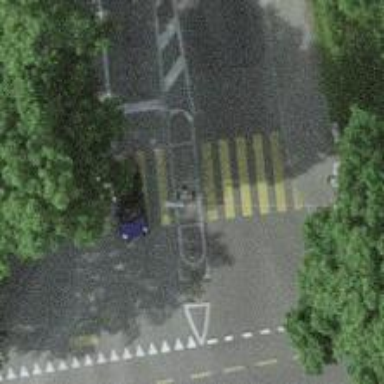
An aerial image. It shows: Kerb serving as barrier.